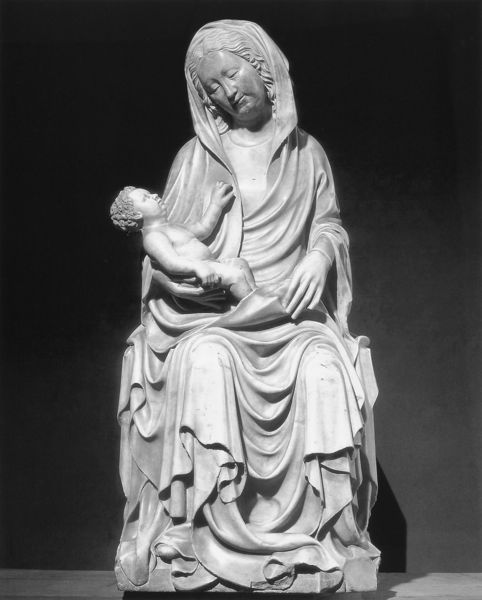
Titel: Madonna mit Kind
Künstler: Jacopino da Tradate
Standort: Mailand, Castello Sforzesco (EU - I)
Schlagwörter: hand, kopf, nackt, schatten, sitzen, frau, grau, kleid, marmor, tuch, arm, falten, halten, haupt, sockel, stein, kirche, gewand, haare, mantel, kind, mutter, frontal, locken, renaissance, skulptur, statue, lächeln, baby, kopftuch, faltenwurf, schoß, geneigt, glaube, religion, andächtig, christus, jesus, mittelalter, andacht, maria, madonna, mutter gottes, säugling, jesuskind, maria mit kind, katholiken, sohn gottes, baby jesus